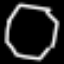
Label: octagon